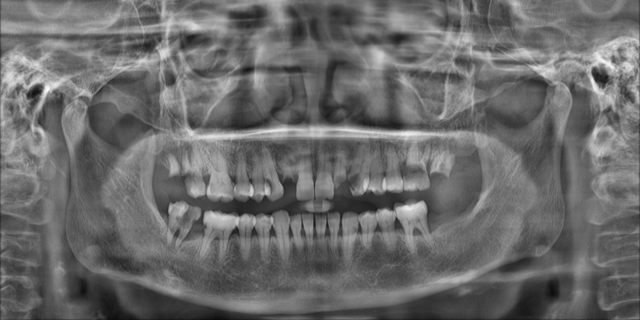
adult